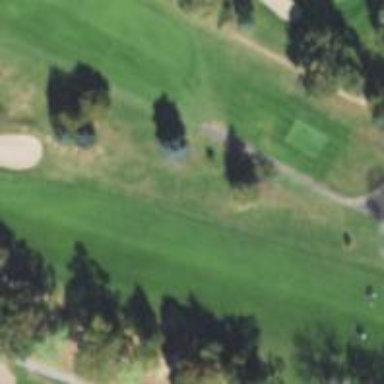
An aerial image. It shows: View of golf hole.